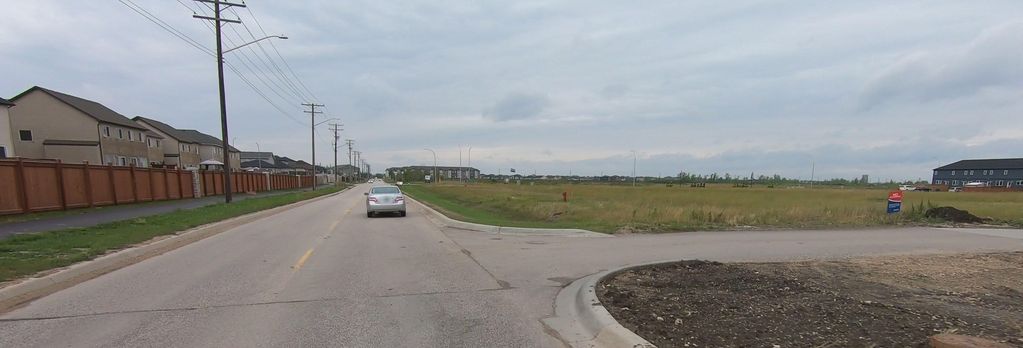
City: winnipeg